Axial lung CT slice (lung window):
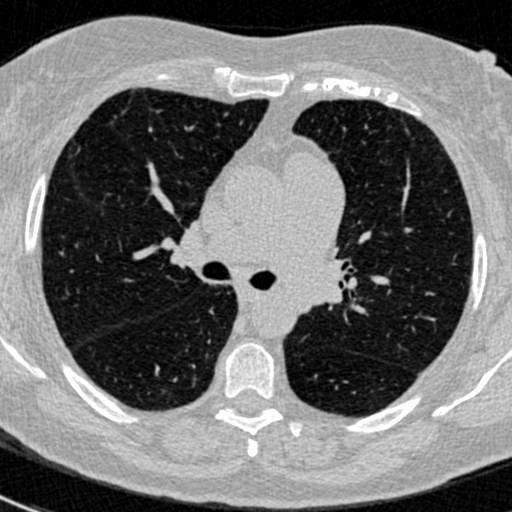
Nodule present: no